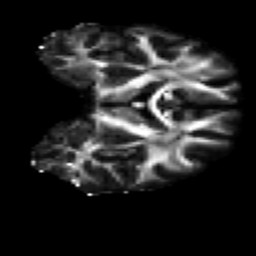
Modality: FA
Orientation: coronal
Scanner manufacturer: ge
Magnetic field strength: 3 T
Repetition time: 7.98 s
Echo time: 0.0701 s